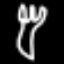
Label: fork